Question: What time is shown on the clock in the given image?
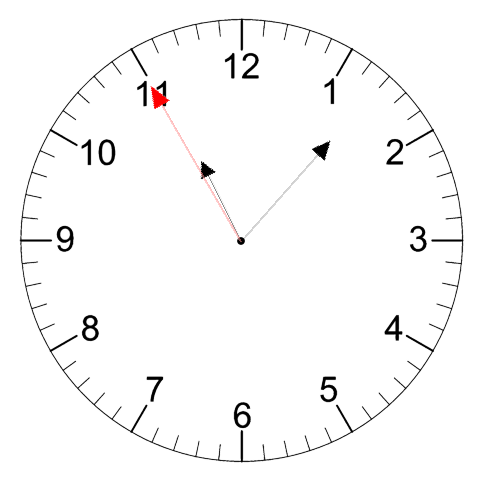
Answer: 11:06:55